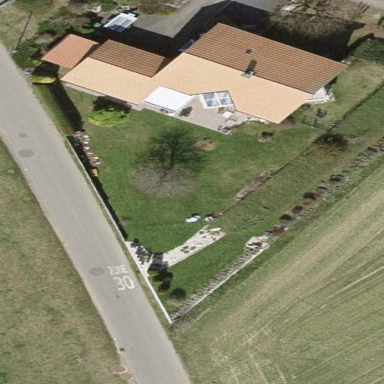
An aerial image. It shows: Residential garden.